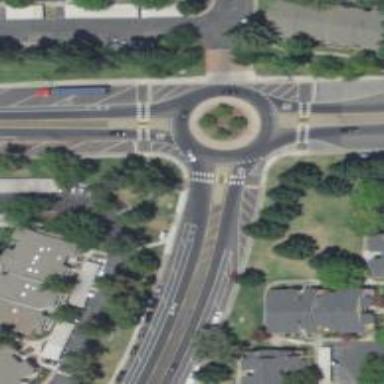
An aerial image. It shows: Tertiary road leading to roundabout.